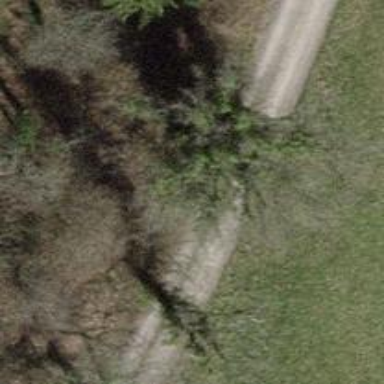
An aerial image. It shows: Compacted track with grade2 level.